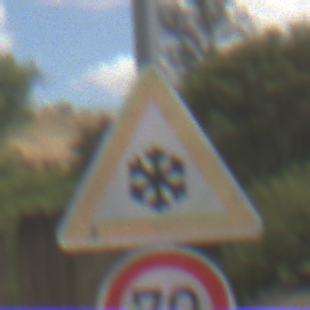
Verkehrszeichen: SchneeOderEisglaette
Zusatzzeichen unten: Geschwindigkeit70
Umgebung: Outdoor, Nature
Tageszeit: Midday
Wetter: PartlyCloudy
Licht: Natural
Jahreszeit: NotSpecified
Kontrast: HighContrast